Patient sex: M
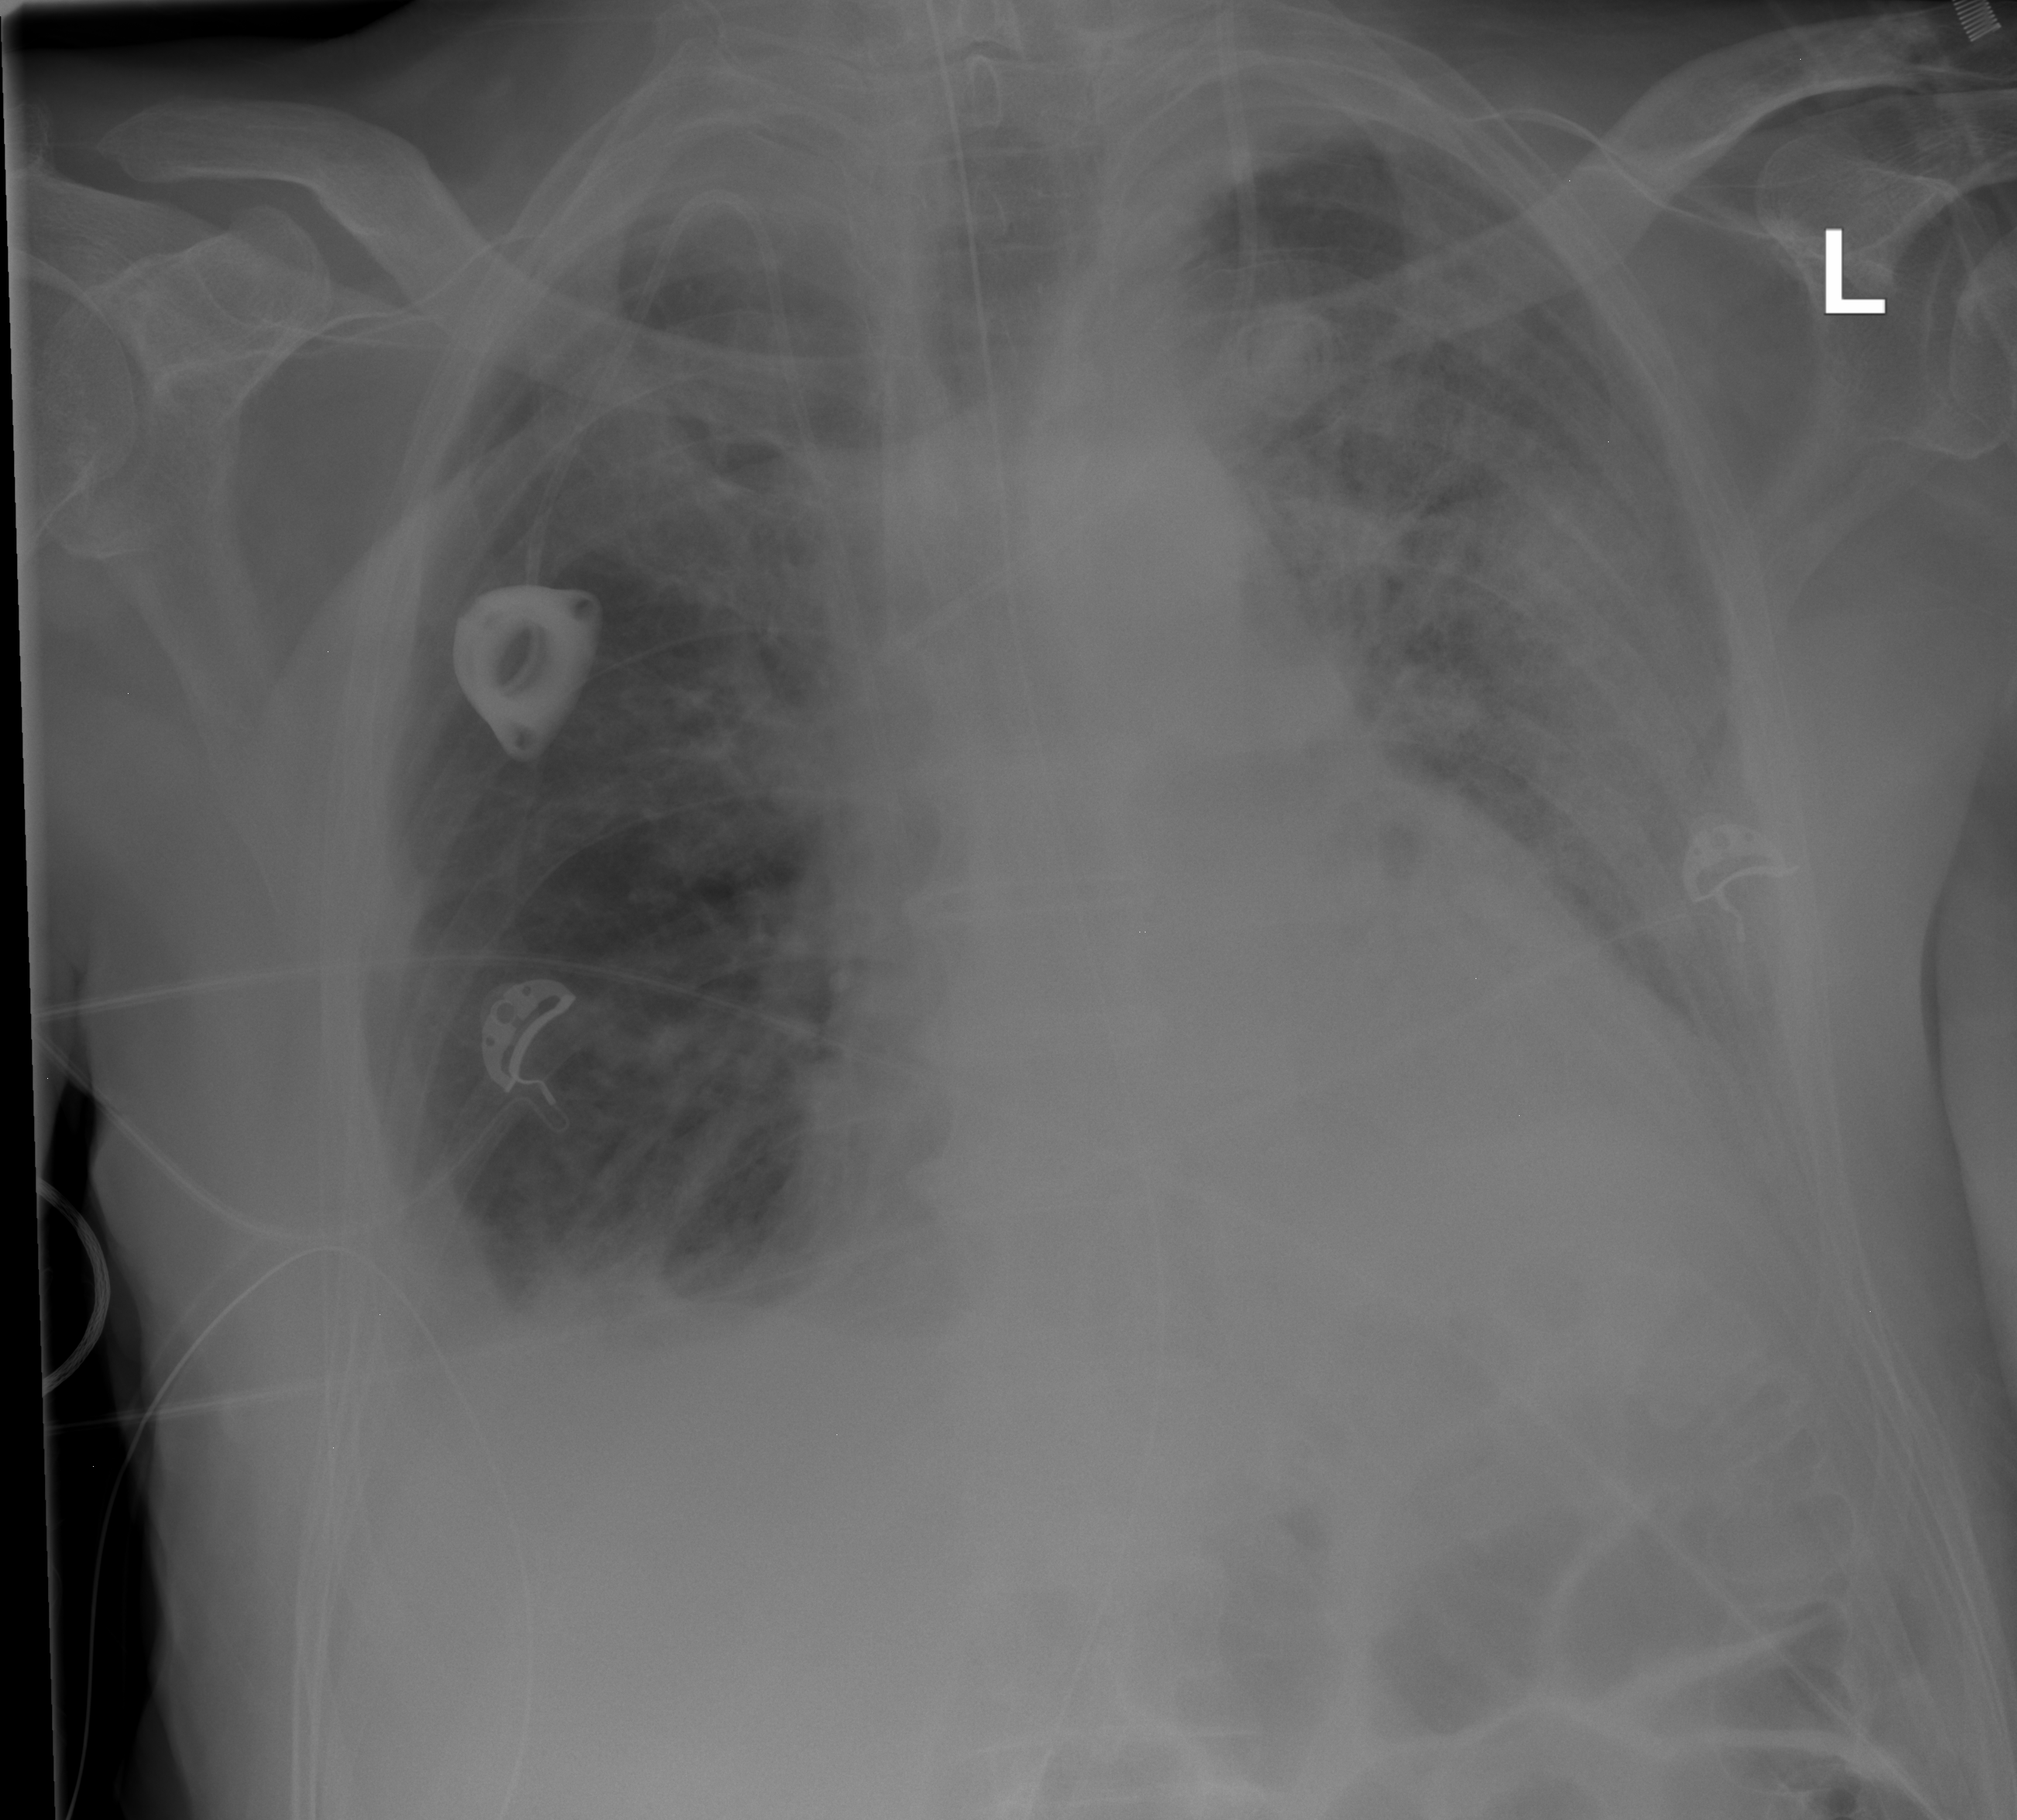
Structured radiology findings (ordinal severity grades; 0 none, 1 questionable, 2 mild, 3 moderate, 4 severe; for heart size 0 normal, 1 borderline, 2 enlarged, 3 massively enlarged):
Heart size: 1
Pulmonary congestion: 2
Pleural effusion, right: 2
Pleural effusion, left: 2
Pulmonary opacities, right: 1
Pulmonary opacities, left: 3
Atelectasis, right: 2
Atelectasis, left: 2